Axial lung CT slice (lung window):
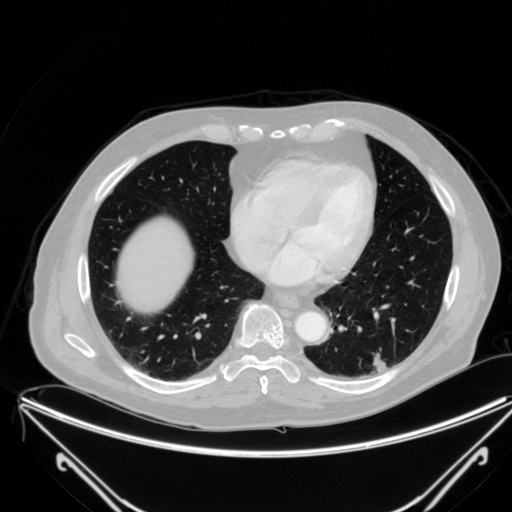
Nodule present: yes
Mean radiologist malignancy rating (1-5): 3.75